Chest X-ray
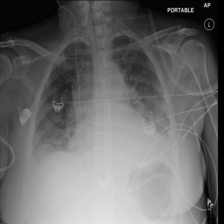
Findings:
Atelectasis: positive
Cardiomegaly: negative
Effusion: negative
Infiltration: negative
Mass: negative
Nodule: negative
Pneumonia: negative
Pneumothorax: negative
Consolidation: negative
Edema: negative
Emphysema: negative
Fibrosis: negative
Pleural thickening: negative
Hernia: negative